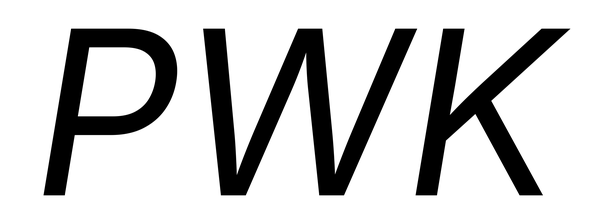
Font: Inter-Italic_Italic